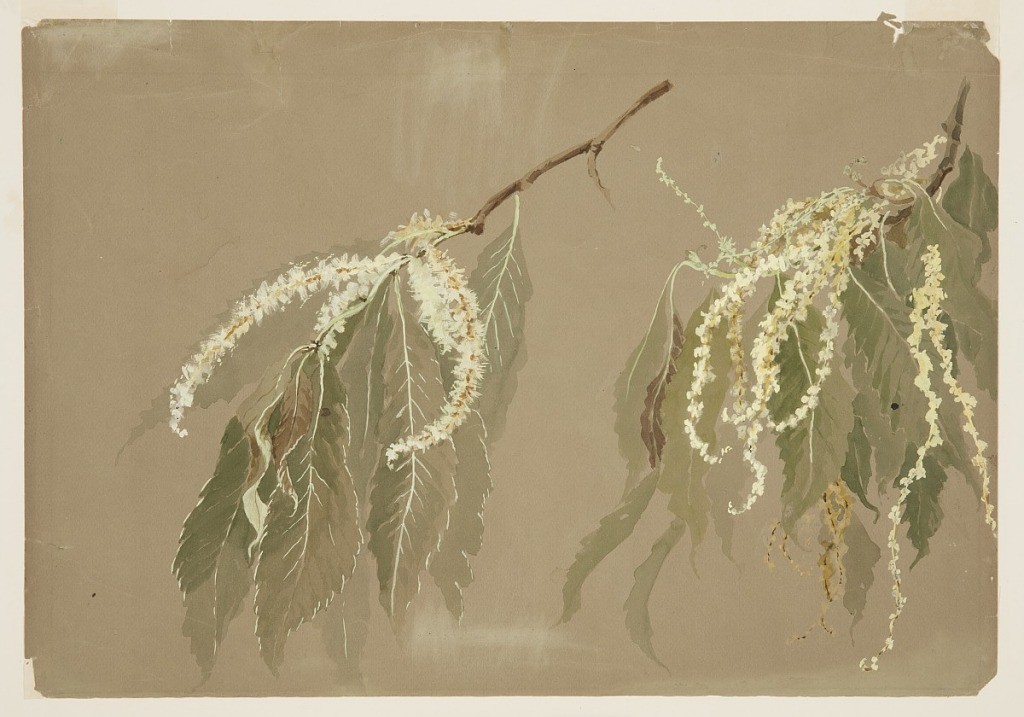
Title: Study of Chestnut Tree Branches
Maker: Sophia L. Crownfield, American, 1862–1929
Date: early 20th century
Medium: Brush and watercolor, gouache on brown wove paper
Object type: Drawing
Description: Horizontal sheet depicting two chestnut branches with leaves and blossoms. On verso, a single chestnut branch with blossoms.